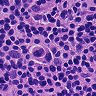
Metastatic tissue present: yes